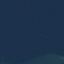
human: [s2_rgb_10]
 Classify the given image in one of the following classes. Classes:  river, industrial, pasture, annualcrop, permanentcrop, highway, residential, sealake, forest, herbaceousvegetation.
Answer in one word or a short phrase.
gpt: SeaLake